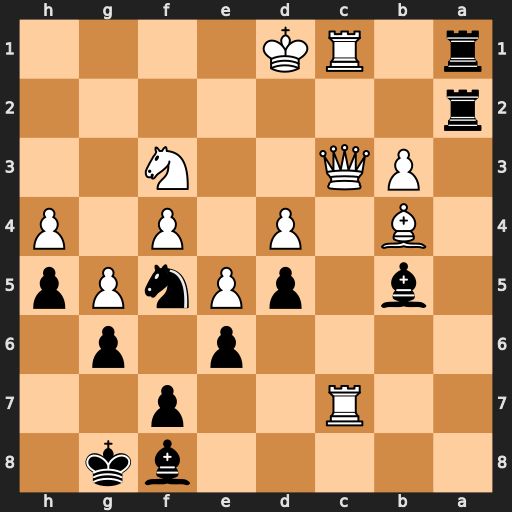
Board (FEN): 5bk1/2R2p2/4p1p1/1b1pPnPp/1B1P1P1P/1PQ2N2/r7/r1RK4
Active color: b
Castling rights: -
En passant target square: -
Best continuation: Be2+ Ke1 Rxc1+ Qxc1 Bxb4+